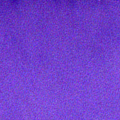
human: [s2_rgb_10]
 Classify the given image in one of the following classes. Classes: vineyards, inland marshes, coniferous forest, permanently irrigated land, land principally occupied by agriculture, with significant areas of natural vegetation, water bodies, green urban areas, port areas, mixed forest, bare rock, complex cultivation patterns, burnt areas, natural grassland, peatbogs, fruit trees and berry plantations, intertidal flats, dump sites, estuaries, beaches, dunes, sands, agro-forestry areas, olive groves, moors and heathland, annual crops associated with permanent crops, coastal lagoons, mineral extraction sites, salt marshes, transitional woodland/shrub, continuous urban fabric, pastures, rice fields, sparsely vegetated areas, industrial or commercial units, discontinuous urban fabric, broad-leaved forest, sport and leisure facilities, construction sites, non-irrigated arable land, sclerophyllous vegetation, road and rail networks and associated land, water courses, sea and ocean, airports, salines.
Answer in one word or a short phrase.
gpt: water bodies